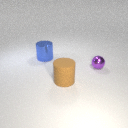
large brown rubber cylinder to the right of large blue metal cylinder